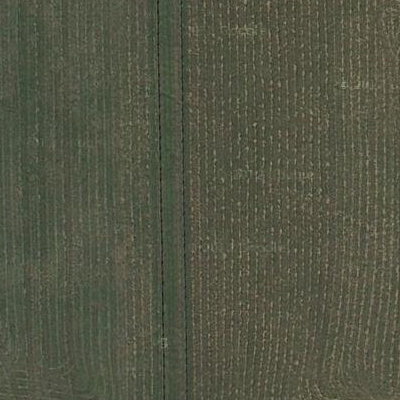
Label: bField